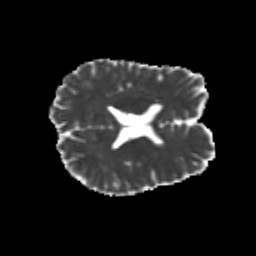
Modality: MD
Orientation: axial
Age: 29
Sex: male
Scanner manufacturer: siemens
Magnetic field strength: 3 T
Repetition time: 3.5 s
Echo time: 0.104 s